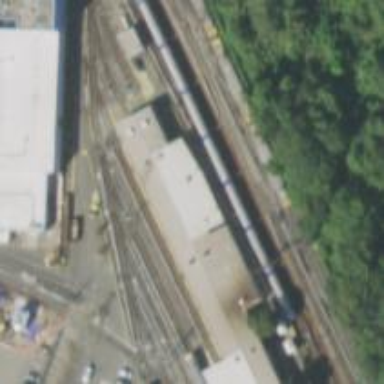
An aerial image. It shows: Building passage tunnel under electrified rail in service yard.